Interaction volume radius: 5 \u00c5
Interaction volume height: 20 \u00c5
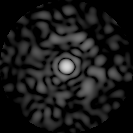
Disorder parameter: 0.845